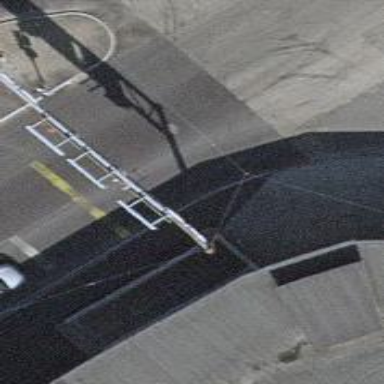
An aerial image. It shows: Wall barrier.